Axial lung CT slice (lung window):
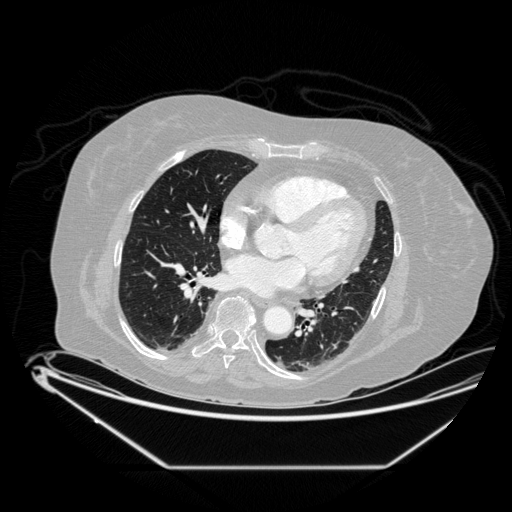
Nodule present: no